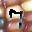
Label: 7